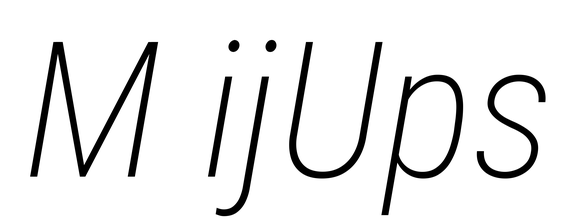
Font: Roboto-Italic_Condensed_ExtraLight_Italic